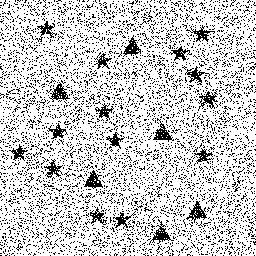
Squares: 0
Triangles: 6
Stars: 14
Total shapes: 20